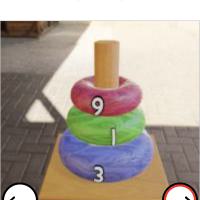
Task: sum
Answer: 13